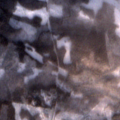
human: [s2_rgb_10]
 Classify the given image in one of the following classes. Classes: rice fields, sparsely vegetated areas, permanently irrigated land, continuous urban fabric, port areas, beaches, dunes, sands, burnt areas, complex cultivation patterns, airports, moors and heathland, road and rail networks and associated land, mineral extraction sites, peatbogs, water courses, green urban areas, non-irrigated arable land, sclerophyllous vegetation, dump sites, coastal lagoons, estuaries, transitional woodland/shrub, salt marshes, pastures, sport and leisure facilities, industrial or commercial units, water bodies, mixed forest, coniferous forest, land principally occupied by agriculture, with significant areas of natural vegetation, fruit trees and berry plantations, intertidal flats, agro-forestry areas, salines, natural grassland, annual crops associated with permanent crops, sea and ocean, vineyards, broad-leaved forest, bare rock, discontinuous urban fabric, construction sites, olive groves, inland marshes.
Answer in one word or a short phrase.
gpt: broad-leaved forest, mixed forest, transitional woodland/shrub